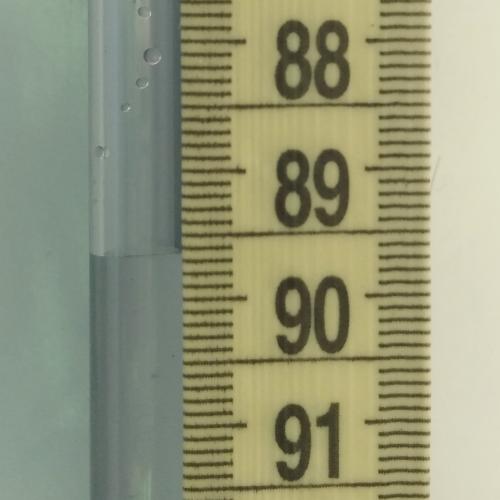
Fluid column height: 89.6 cm